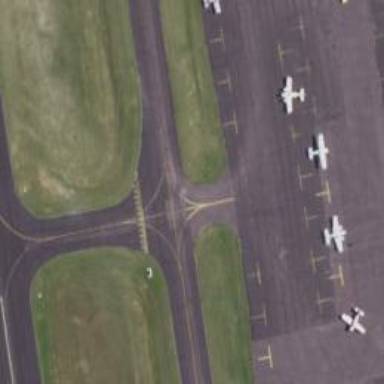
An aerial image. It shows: View of taxiway at the airport.